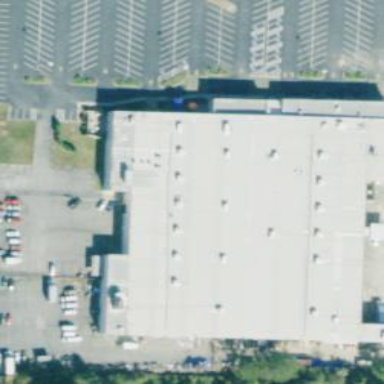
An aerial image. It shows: Retail building.